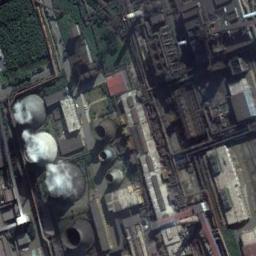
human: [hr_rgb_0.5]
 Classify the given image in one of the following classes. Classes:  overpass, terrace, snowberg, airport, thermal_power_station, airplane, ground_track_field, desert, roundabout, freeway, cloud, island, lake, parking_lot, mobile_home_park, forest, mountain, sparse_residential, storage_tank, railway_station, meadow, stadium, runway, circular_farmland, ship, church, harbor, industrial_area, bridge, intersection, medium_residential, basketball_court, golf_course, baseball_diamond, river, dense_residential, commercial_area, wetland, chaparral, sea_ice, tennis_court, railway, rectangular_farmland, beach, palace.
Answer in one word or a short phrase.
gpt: thermal_power_station